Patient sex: F
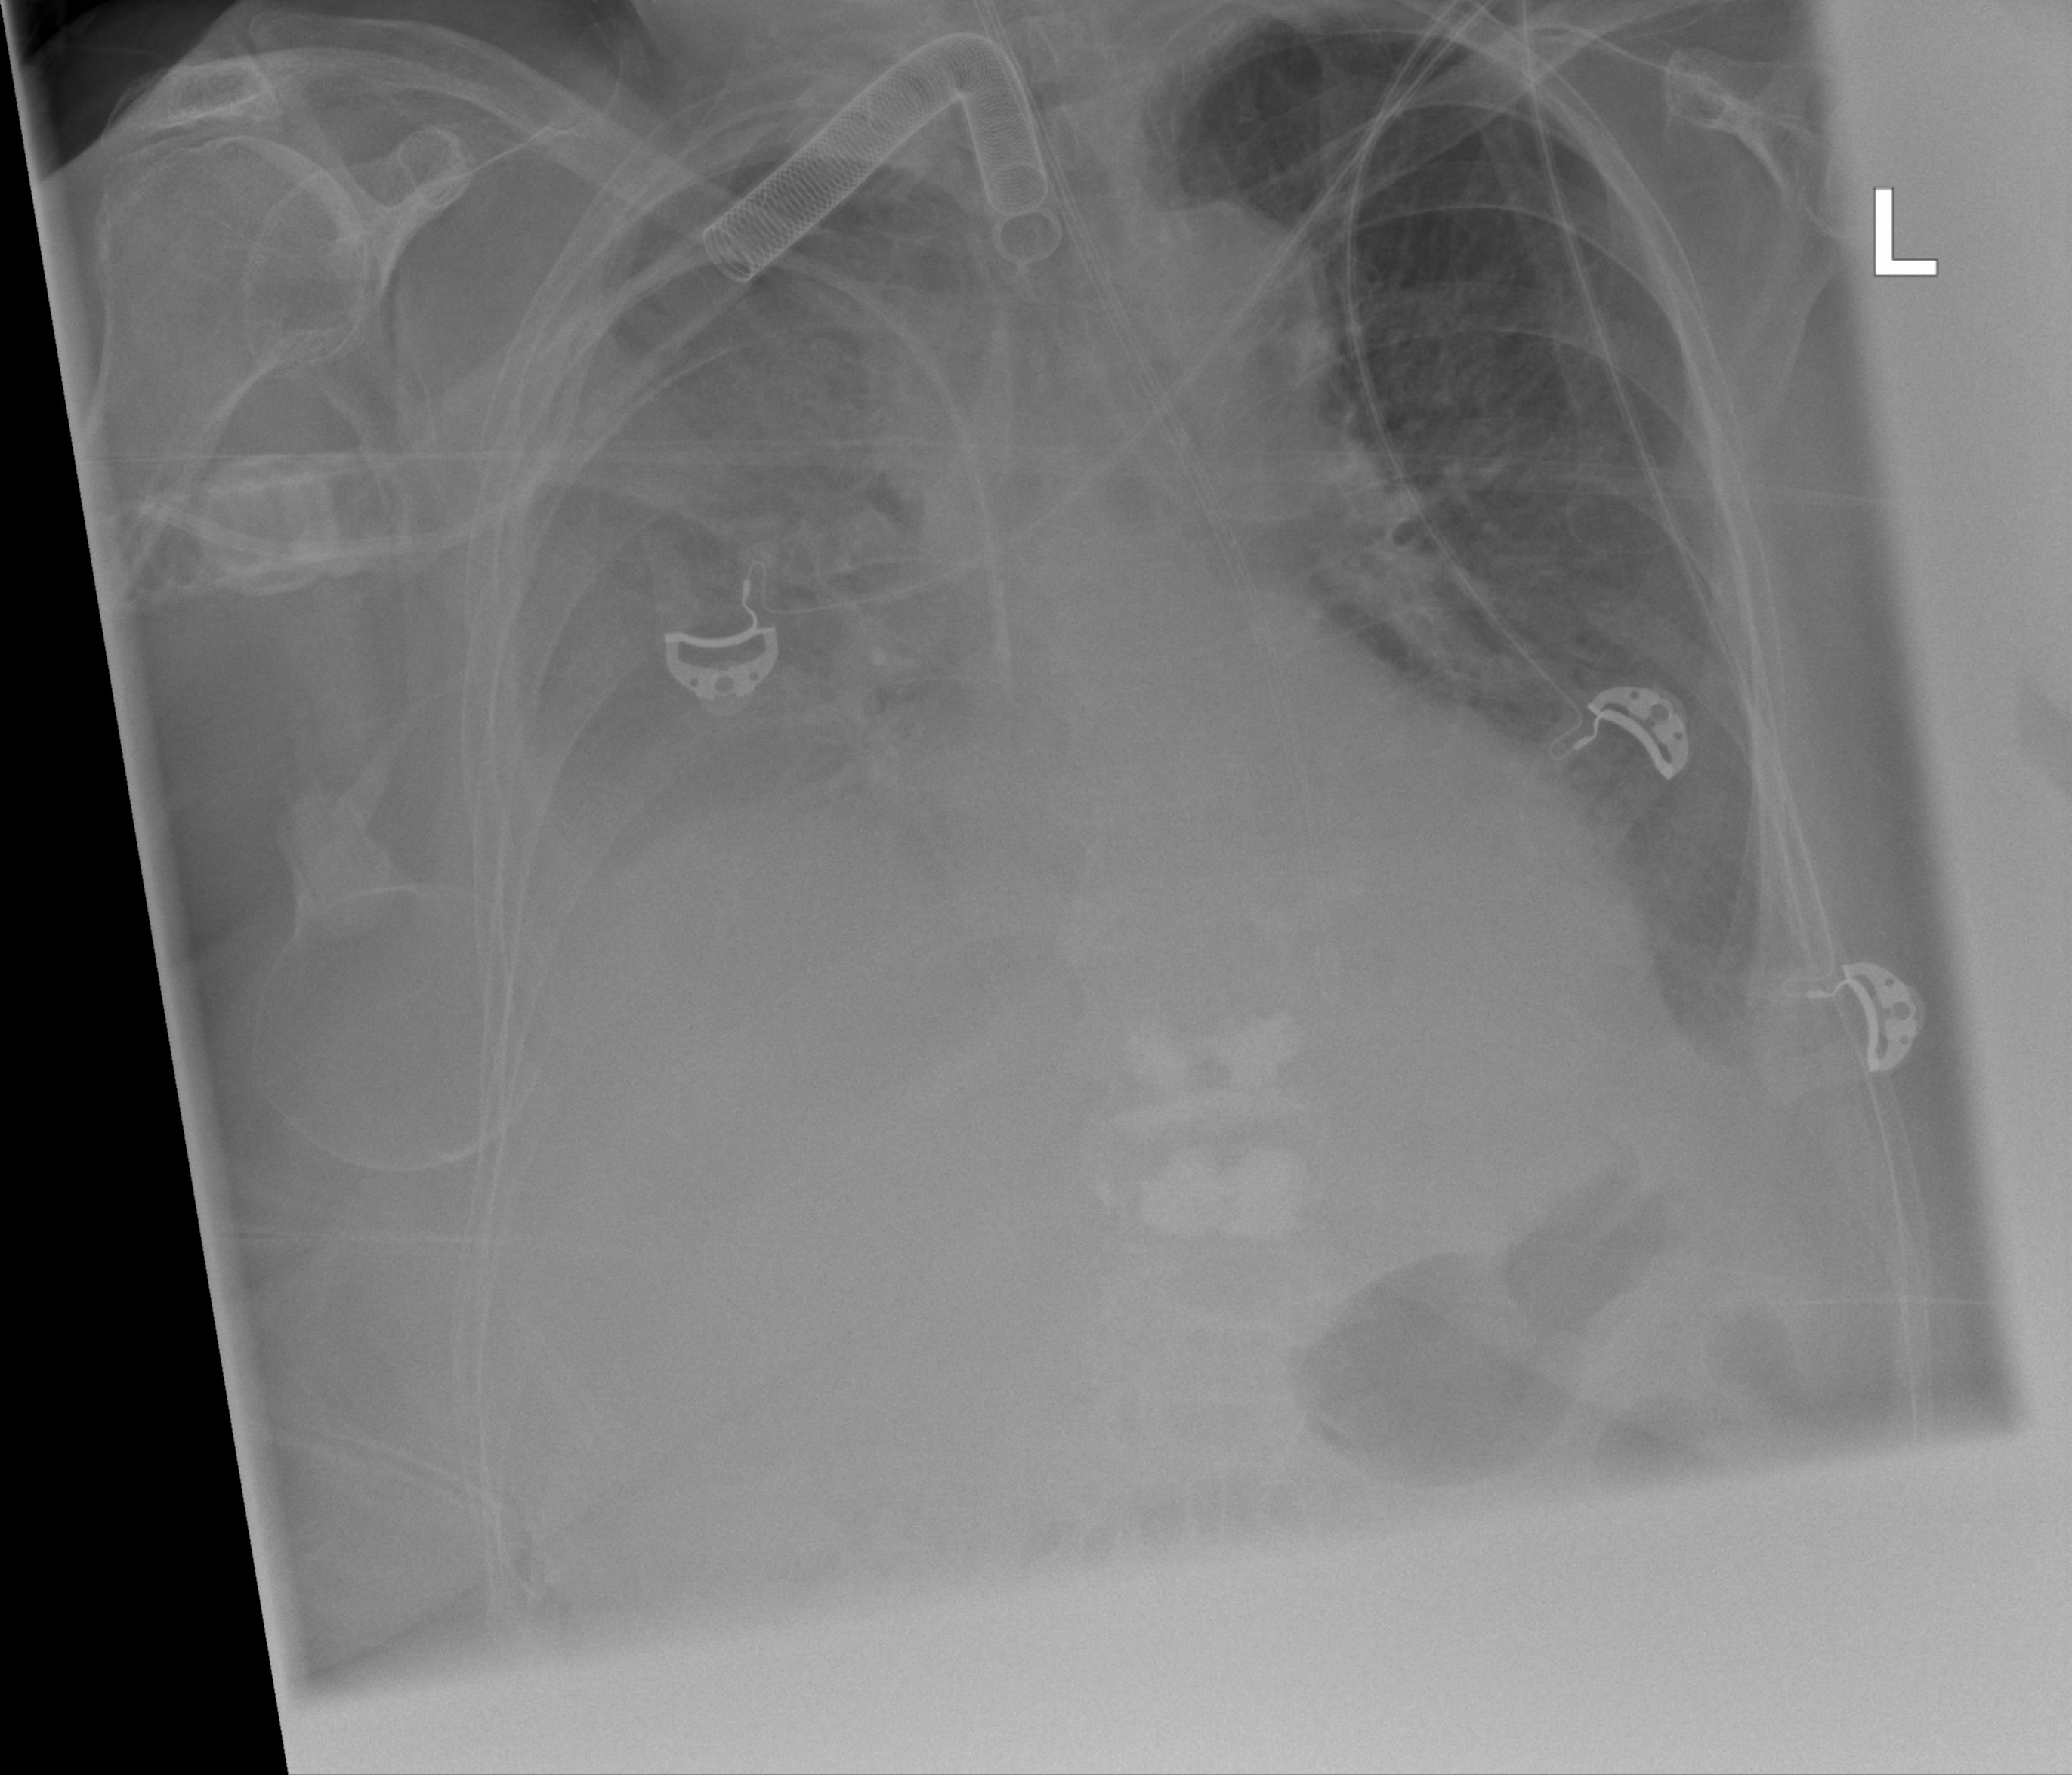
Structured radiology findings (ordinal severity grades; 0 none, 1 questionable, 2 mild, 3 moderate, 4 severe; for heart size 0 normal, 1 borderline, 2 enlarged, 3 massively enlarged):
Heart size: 0
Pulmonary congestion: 3
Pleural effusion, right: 4
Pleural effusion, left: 3
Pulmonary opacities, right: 2
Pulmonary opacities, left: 3
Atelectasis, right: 3
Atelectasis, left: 3